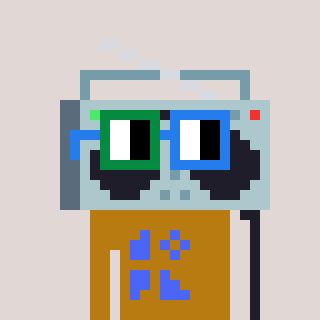
a pixel art character with square green and blue glasses, a boombox-shaped head and a gold-colored body on a warm background